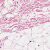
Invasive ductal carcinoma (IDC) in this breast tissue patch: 0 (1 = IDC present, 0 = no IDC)